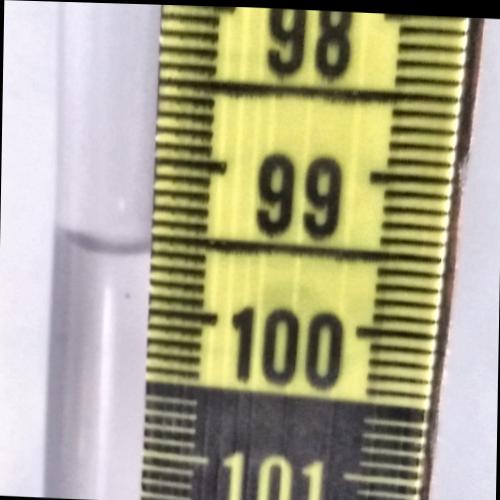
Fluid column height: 99.6 cm